Field crop: maize
Growth stage: 2
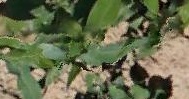
Species: maize